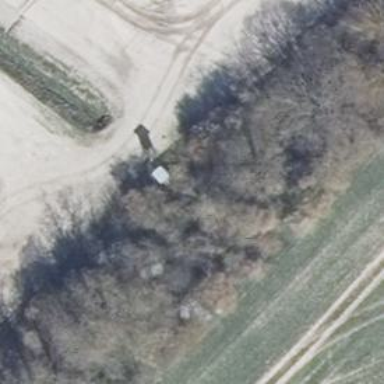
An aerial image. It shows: Hunting stand.